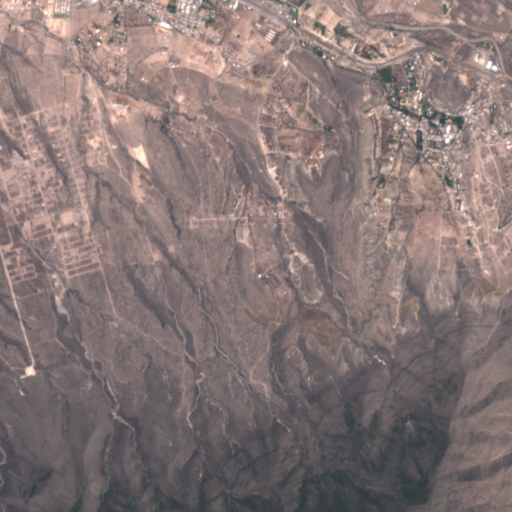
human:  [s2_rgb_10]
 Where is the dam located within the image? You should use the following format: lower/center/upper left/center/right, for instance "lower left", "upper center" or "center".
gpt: The dam is located in the upper center of the image.
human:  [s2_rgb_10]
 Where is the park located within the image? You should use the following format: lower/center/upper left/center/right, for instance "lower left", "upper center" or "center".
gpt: The park is located in the upper right of the image.
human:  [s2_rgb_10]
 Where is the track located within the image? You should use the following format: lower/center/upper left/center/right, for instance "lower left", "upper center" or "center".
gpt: The track is located in the upper center of the image.
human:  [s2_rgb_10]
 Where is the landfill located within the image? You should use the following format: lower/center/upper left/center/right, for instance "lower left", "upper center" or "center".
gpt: There is no landfill in the image.